Question: I have a background image of many colors. Header is a white box and i need to write text over this box. So what happens is through this box, text is clipped and background is seen through this white box. How to do this?

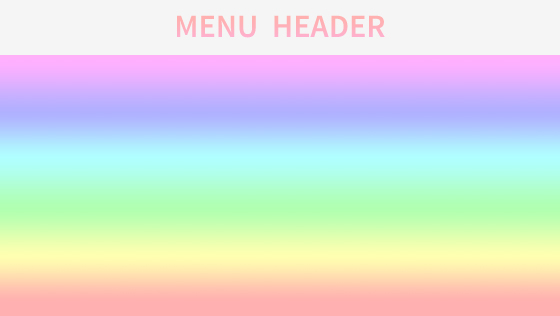
Answer: You cab do that with background clip: text, but you have only support in webkit
CSS
'''
body {
height: 100%;
background: linear-gradient(0deg, red,white, blue, pink, yellow, green);
}
h3 {
background-image: inherit;
-webkit-background-clip: text;
color: transparent;
font-size: 80px;
top: 0px;
position: relative;
margin-top: 0px;
padding: 0px;
}
h3:after {
content: "";
position: absolute;
width: 100%;
height: 100%;
top: 0px;
left: 0px;
background-color: white;
z-index: -1;
}
'''
<URL>